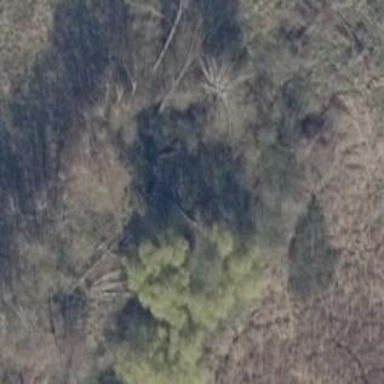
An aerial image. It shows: Patch of scrub vegetation.